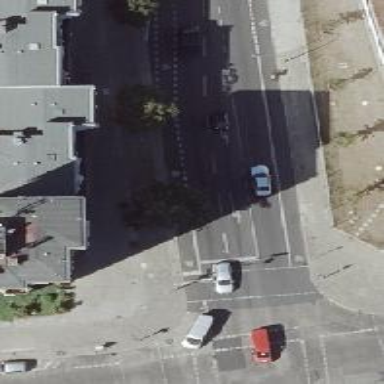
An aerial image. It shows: Road with traffic signals.